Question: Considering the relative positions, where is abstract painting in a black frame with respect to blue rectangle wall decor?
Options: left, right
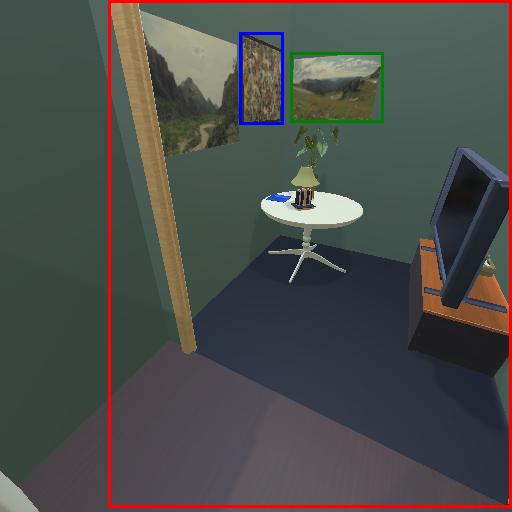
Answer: left